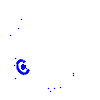
Particle: electron